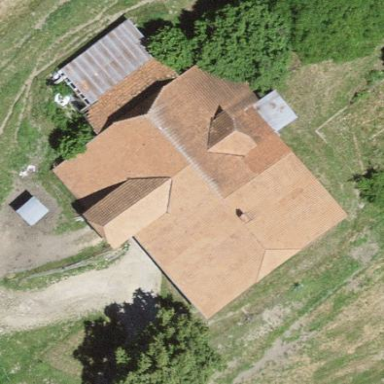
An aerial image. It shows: Farm building.